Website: lowes
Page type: review-order
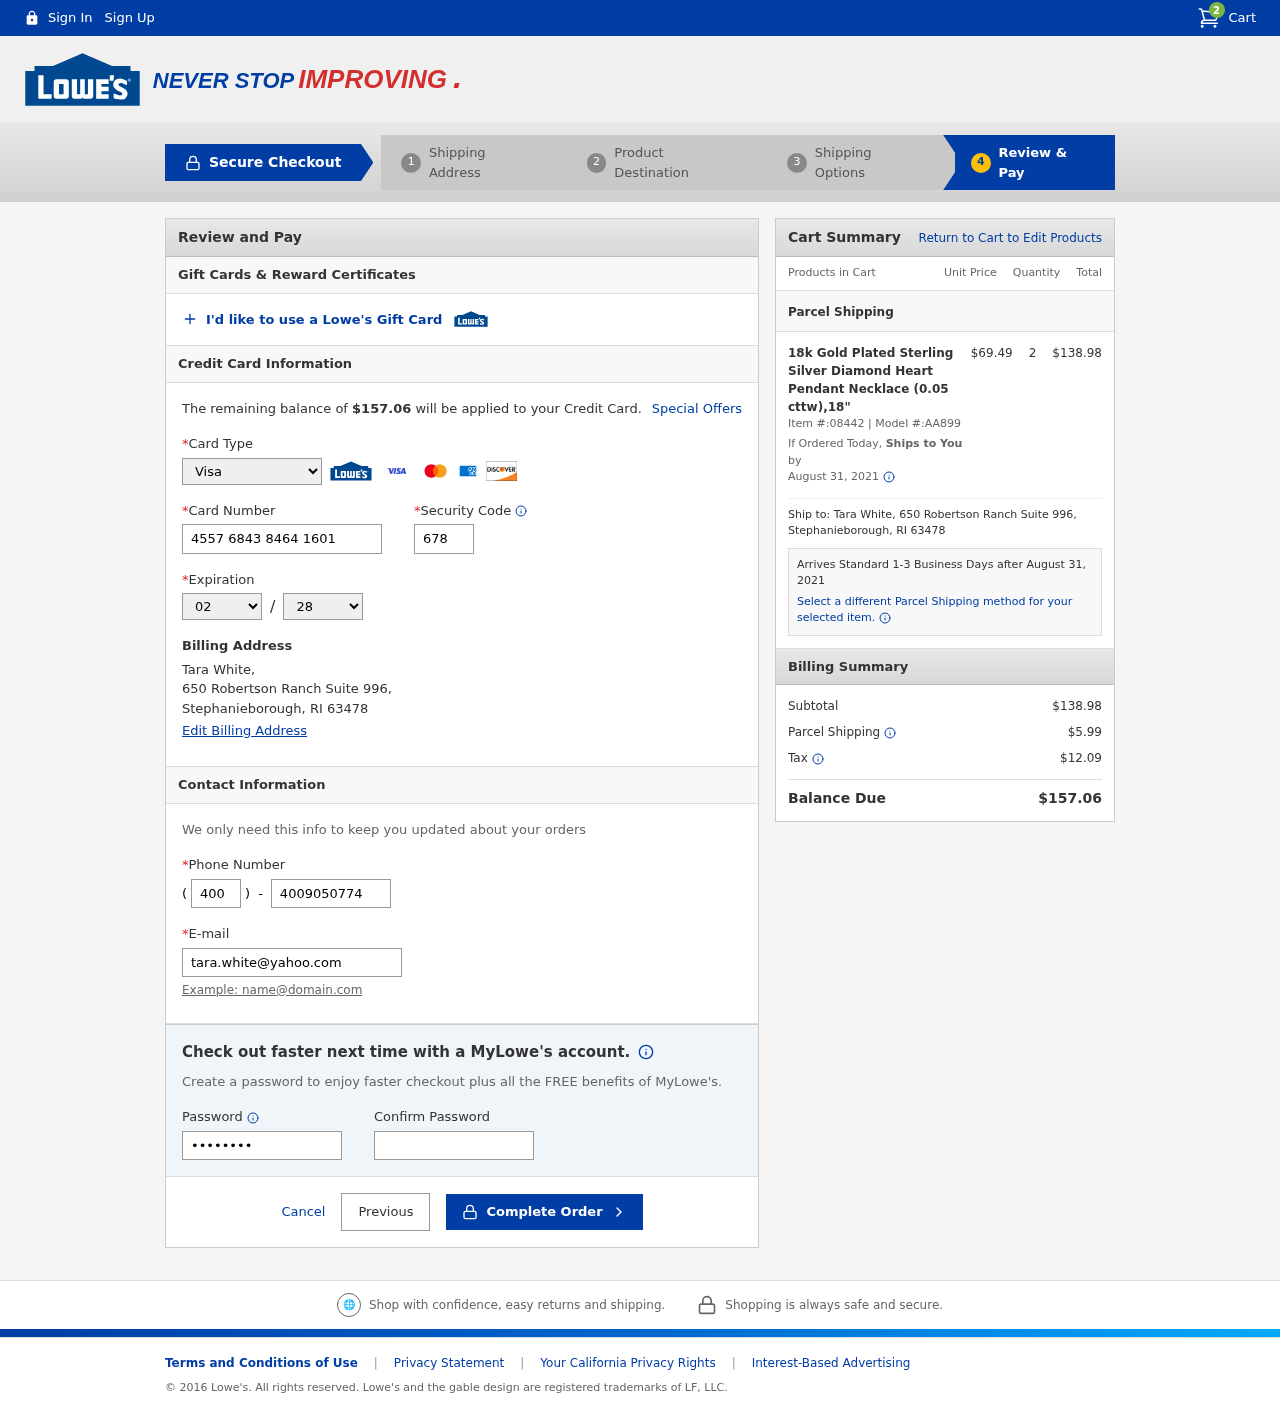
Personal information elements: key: PII_CARD_CVV
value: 678
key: PII_CARD_EXPIRY_MONTH
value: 02
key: PII_CARD_EXPIRY_YEAR
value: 28
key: PII_CARD_NUMBER
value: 4557 6843 8464 1601
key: PII_CARD_TYPE
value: Visa
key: PII_CITY
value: Stephanieborough
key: PII_EMAIL
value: tara.white@yahoo.com
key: PII_FULLNAME
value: Tara White,
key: PII_PHONE
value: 4009050774
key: PII_PHONE_AREA
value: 400
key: PII_POSTCODE
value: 63478
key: PII_STATE_ABBR
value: RI
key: PII_STREET
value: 650 Robertson Ranch Suite 996,
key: PII_FULLNAME2
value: Tara White
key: PII_STREET2
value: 650 Robertson Ranch Suite 996
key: PII_CITY_STATE_ZIP2
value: Stephanieborough, RI 63478
Product elements: key: PRODUCT1_NAME
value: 18k Gold Plated Sterling Silver Diamond Heart Pendant Necklace (0.05 cttw),18"
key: PRODUCT1_PRICE
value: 69.49
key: PRODUCT1_QUANTITY
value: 2
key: PRODUCT1_ITEM_NUMBER
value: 08442
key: PRODUCT1_MODEL_NUMBER
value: AA899
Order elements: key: ORDER_NUM_ITEMS
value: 2
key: ORDER_TOTAL
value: $157.06
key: ORDER_SHIPPING_DATE
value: August 31, 2021
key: ORDER_SUBTOTAL
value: $138.98
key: ORDER_SHIPPING_DATE2
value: August 31, 2021
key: ORDER_SUBTOTAL2
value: $138.98
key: ORDER_SHIPPING_COST
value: $5.99
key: ORDER_TAX
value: $12.09